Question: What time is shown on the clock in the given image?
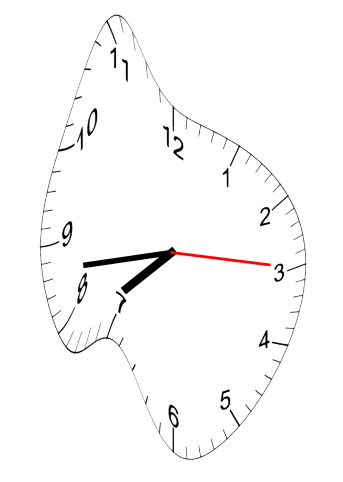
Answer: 07:43:15